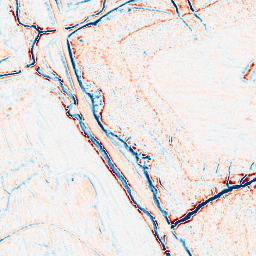
Category: edge_preserving
Decomposition family: bilateral
Decomposition parameters: d: 9
sigma_color: 150
sigma_space: 25
Upsampling method: regularized
Upsampling parameters: scale: 2
lambda_reg: 0.001
Upsampling scale: 2